Question:
I attached a picture of a piece of c code that I don't completely understand. I know that 'getchar' returns the next character from standard output and that 'putchar' puts the character on the standard output, but i don't fully understand what the 'EOF' is and what this code is exactly doing. Also i don't get how you can add or subtract letters as it does in the if statement.
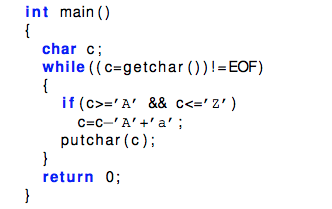
Answer: EOF means End Of File. This is used when you read from/to a file to detect if a file has ended and there is no more characters to read. You can add/subtract char datatype values as it is basically a 8 bit memory location and char is usually stored as an ASCII. Google for ASCII and understand how numbers are mapped to characters, then you would understand how subtraction can be done on characters.
Basically the code written there inputs characters from standard input, and if the value is between A and Z, converts them to lower case and prints them back.
And by the way, that is no pseudo code. The photo you attached there is actual working C code.